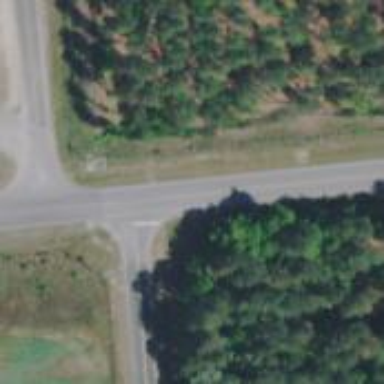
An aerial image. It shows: Stop road.